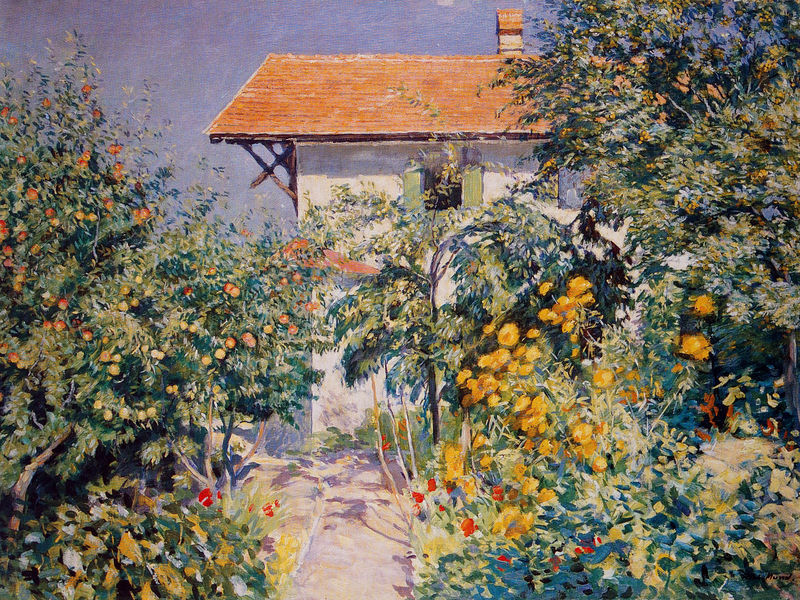
Titel: Garten in Grins in Tirol
Künstler: Richard Mund
Standort: München
Institution: Privatbesitz
Schlagwörter: baum, blau, himmel, schatten, bäume, cezanne, gelb, grün, impressionismus, äste, blumen, bunt, fenster, frankreich, licht, orange, blüten, dach, gebäude, haus, obst, rot, weg, öl, strauch, sonne, sträucher, fensterläden, kamin, früchte, garten, orangen, sommer, komplementär, italien, süden, hitze, idylle, südfrankreich, monet, manet, frühling, fensterladen, mohn, leinwand, ölmalerei, rotbraun, bauernhaus, frühjahr, aprikosen, zitrone, obstbaum, zitronen, first, rün, sonnenblumen, arles, blüteng, rotorange